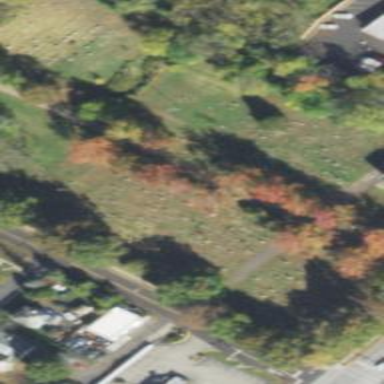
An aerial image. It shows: Cemetery.